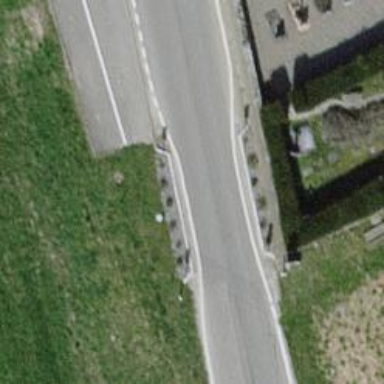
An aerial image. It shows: Traffic calming feature called choker.